Field crop: maize
Growth stage: 2
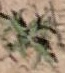
Species: atriplex